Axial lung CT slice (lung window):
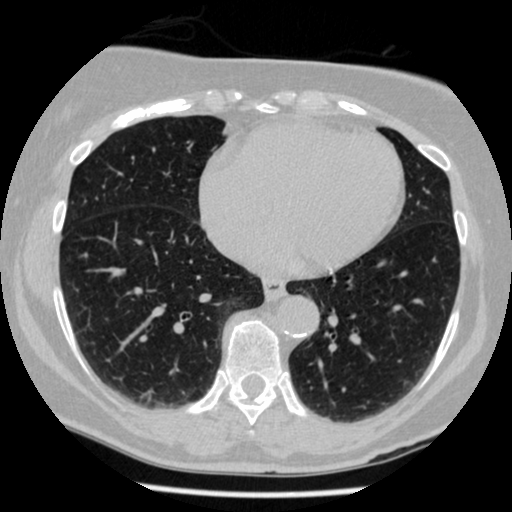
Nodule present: no